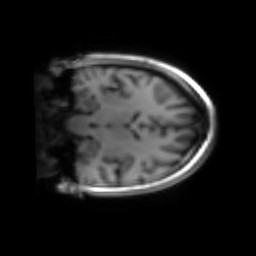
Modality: inplaneT1
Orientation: coronal
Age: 24
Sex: female
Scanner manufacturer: siemens
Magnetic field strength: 3 T
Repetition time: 1.2 s
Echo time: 0.00251 s